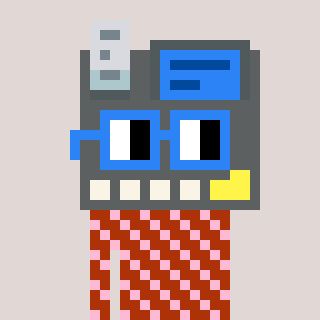
a pixel art character with square blue glasses, a cash register-shaped head and a hotbrown-colored body on a warm background